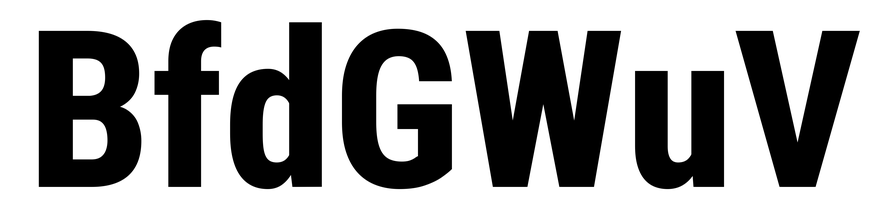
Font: Roboto_Condensed_ExtraBold